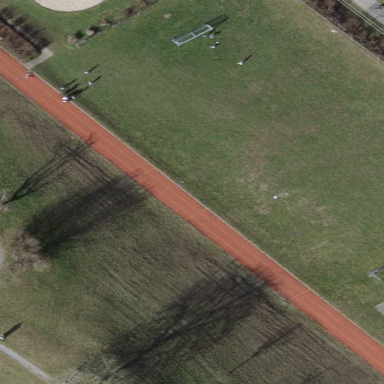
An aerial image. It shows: Red tartan athletics track for leisure and sports activities.